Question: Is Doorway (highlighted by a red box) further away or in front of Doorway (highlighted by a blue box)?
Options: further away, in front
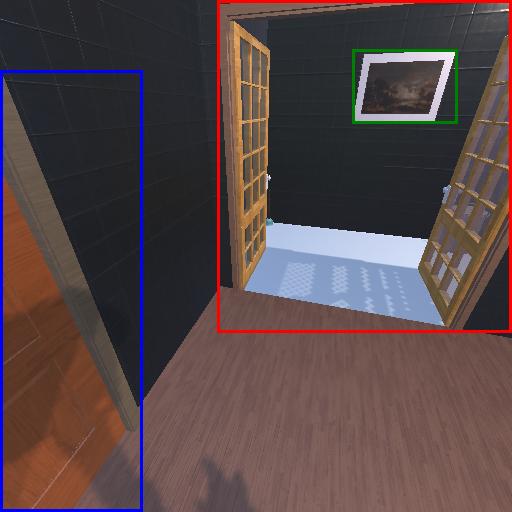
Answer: further away